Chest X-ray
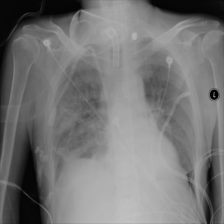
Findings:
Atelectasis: positive
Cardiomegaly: negative
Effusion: negative
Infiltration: positive
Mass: negative
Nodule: negative
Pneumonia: negative
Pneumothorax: positive
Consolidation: negative
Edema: negative
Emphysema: negative
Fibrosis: negative
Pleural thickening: negative
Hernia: negative